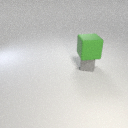
small gray rubber cube below large green rubber cube